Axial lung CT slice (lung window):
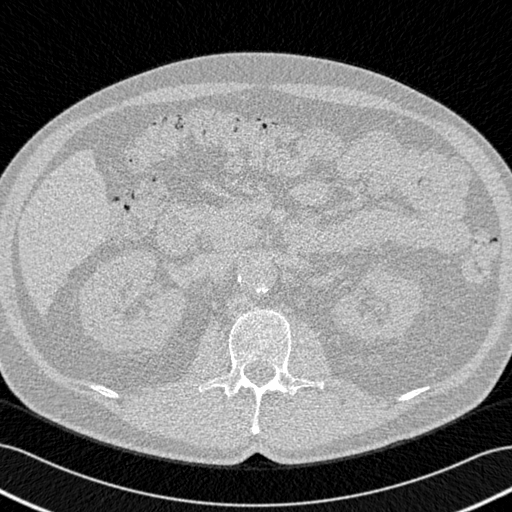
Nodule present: no